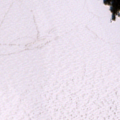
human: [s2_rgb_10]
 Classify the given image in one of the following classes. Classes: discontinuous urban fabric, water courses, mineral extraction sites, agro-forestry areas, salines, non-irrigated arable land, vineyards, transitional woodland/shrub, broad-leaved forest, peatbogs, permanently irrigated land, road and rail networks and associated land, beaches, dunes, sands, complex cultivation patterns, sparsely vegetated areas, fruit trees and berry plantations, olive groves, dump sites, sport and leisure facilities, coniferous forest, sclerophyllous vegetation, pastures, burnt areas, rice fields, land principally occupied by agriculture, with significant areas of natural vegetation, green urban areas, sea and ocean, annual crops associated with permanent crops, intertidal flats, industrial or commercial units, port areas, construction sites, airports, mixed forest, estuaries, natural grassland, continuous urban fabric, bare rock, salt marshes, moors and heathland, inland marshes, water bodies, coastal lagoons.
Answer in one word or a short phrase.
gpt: coniferous forest, water bodies